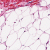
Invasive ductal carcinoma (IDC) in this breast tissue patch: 0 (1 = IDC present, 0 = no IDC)